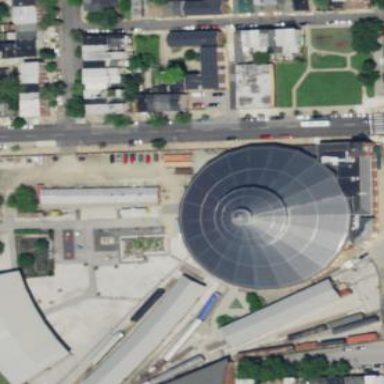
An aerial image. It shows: Roundhouse building used for railways.